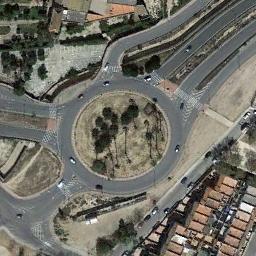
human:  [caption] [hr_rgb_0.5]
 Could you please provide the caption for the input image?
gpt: The roundabout connects some roads and a residential area is next to the roundabout .

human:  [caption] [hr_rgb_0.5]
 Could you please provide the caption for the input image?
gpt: There are many buildings around the roundabout .

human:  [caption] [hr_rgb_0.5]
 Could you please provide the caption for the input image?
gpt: The roundabout is on the bare land next to buildings and trees .

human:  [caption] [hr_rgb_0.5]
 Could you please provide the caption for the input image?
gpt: There are several moving vehicles on the road at the roundabout, Many buildings and some trees and a few lawns around the roundabout .

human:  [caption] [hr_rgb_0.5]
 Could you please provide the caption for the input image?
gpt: There are some brown buildings and green bushes near the roundabout .